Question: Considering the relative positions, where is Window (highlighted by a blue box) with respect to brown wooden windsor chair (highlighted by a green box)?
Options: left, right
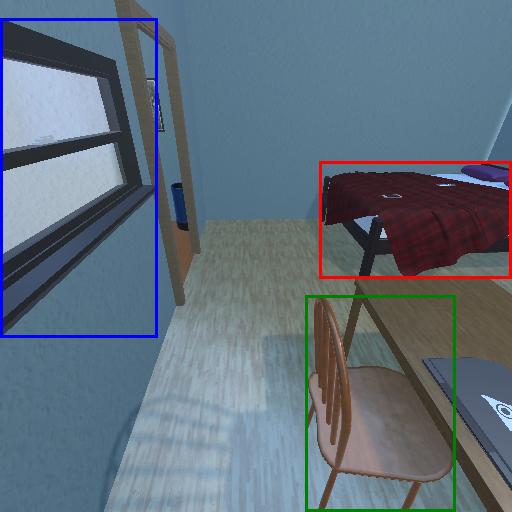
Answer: left